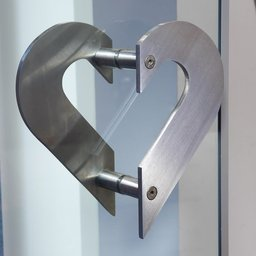
Label: mechanical